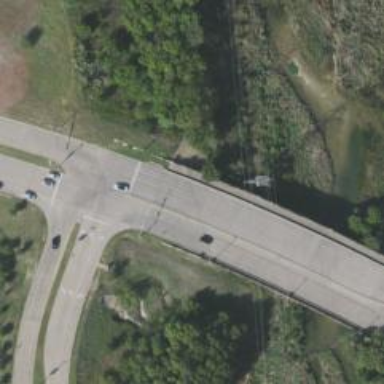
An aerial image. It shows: Secondary road crossing bridge.